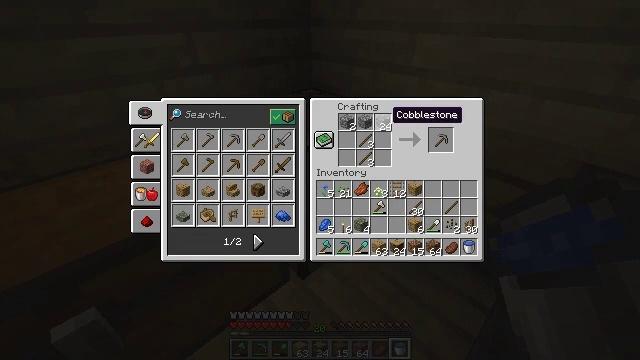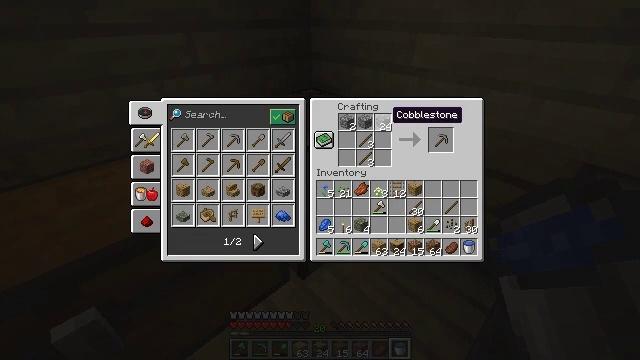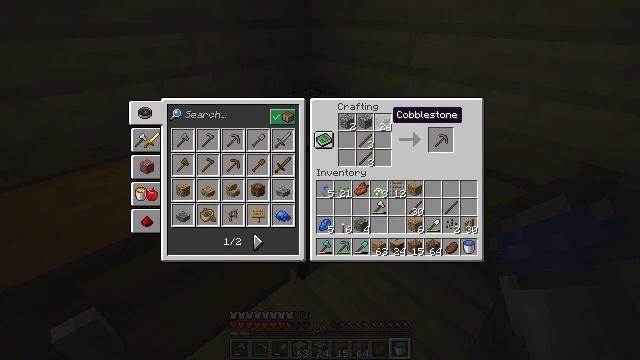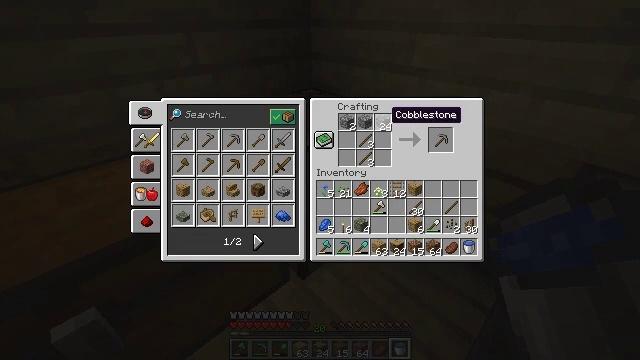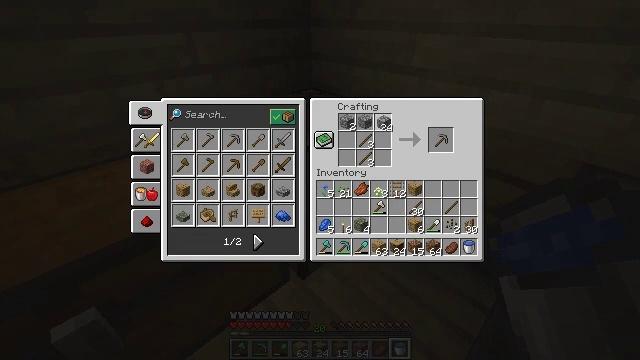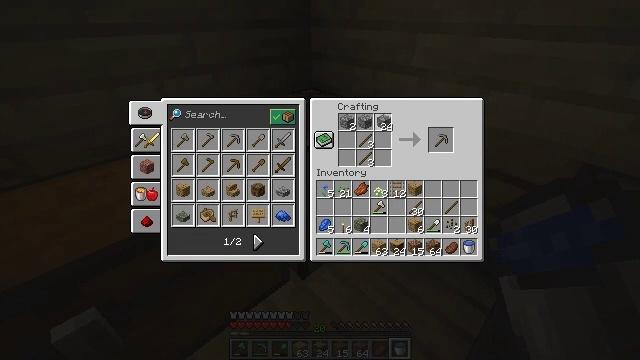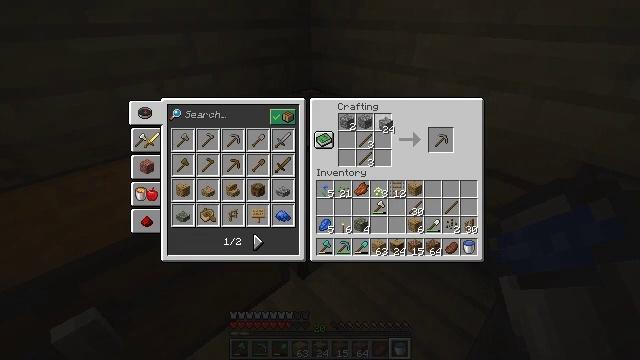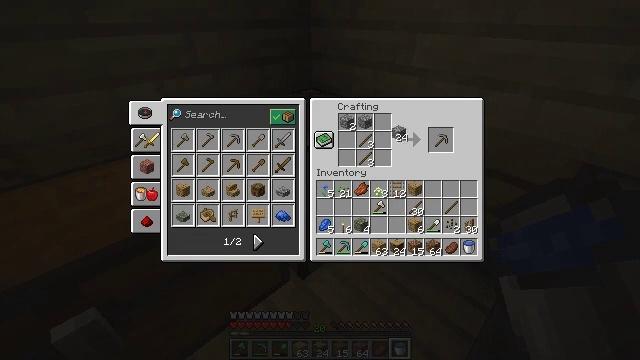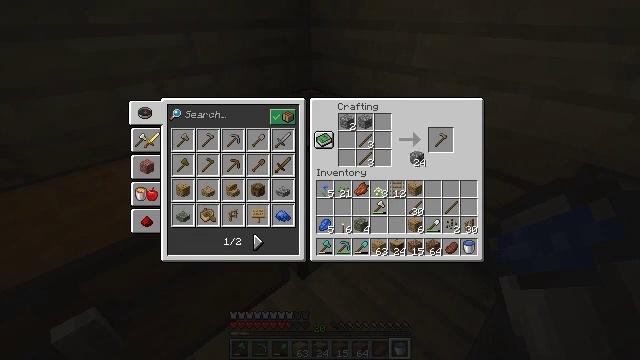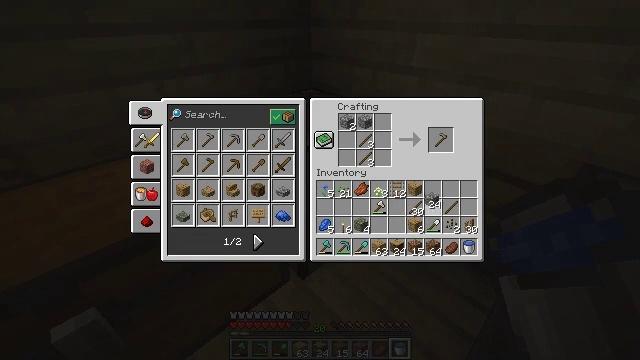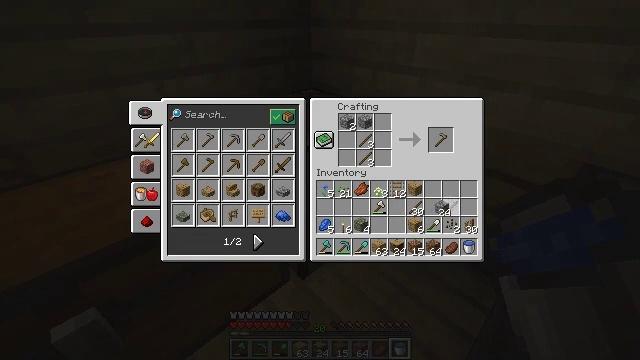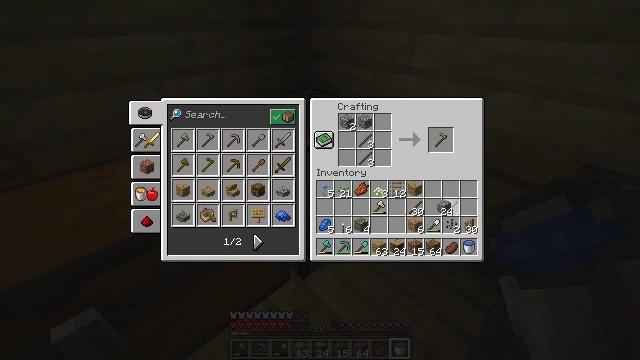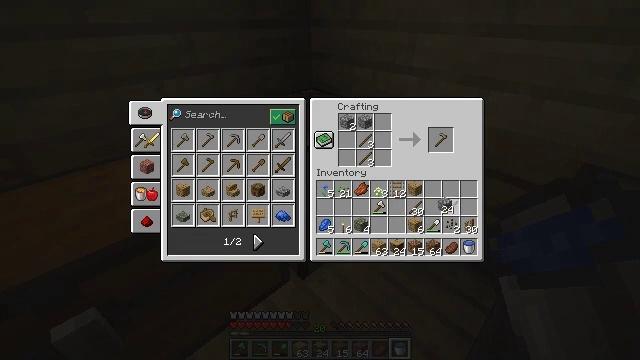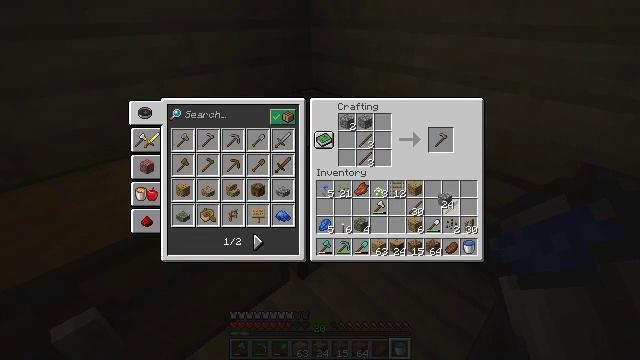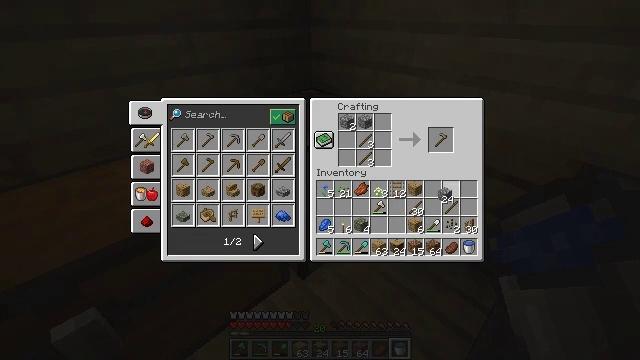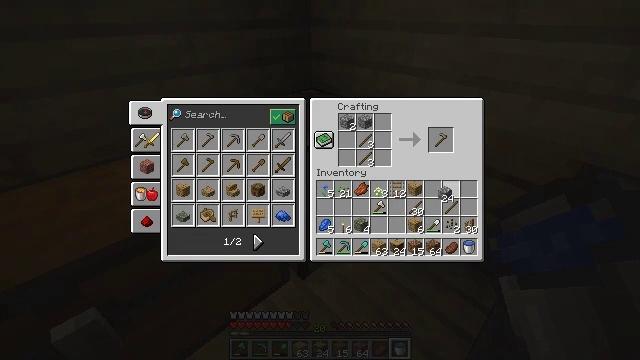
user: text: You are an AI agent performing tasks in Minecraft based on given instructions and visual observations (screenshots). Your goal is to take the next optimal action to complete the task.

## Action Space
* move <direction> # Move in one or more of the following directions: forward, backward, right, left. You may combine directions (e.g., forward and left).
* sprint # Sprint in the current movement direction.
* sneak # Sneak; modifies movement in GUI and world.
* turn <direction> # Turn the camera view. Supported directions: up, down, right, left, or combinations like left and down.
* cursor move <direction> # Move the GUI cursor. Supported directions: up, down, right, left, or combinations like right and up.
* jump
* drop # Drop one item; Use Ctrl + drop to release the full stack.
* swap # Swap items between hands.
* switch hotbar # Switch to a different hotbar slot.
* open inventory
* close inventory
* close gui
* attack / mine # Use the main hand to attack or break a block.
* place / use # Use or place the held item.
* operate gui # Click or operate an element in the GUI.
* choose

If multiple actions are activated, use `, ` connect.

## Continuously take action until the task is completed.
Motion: motion action
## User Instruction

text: Craft a stone hoe by combining cobblestone with sticks.
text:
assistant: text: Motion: no_op
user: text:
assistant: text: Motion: no_op
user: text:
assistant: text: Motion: no_op
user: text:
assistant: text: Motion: operate gui
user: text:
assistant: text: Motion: operate gui
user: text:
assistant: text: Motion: operate gui
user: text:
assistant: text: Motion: cursor move right and down
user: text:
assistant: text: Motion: cursor move right and down
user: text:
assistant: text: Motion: cursor move right and down
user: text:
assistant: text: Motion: cursor move right and down
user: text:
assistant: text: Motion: no_op
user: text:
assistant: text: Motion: no_op
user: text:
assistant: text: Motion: no_op
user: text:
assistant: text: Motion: no_op
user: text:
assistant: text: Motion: no_op
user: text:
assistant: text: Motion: no_op
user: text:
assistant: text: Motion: no_op
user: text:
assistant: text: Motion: no_op
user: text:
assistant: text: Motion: no_op
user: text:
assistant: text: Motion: no_op
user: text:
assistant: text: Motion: cursor move left
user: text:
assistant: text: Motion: cursor move left and up
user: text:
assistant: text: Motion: cursor move left and up
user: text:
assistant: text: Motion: no_op
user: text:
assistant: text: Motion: no_op
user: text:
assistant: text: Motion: no_op
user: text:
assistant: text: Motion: no_op
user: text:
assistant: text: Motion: no_op
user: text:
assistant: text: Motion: no_op
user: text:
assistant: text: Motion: no_op